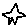
Label: star